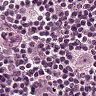
Metastatic tissue present: yes